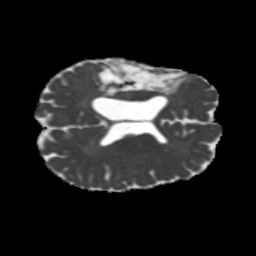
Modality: MD
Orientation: axial
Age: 42
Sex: male
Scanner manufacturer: siemens
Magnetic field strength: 3 T
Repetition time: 5.25 s
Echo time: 0.08 s